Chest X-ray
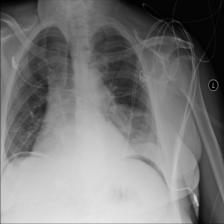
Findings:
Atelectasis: positive
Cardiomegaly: negative
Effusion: negative
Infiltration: positive
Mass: negative
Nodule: negative
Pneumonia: negative
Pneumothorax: negative
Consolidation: negative
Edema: negative
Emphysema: negative
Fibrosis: negative
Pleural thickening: negative
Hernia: negative